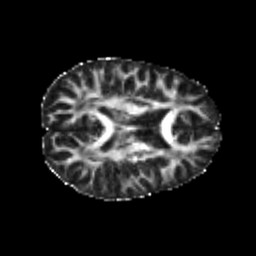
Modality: FA
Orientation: axial
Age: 20
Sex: female
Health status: healthy
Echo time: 0.074 s